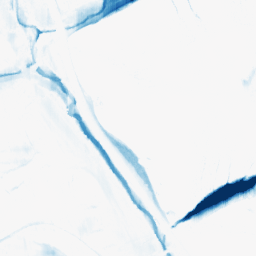
Category: morphological
Decomposition family: morphological_ellipse
Decomposition parameters: operation: closing
width: 30
height: 5
Upsampling method: regularized
Upsampling parameters: scale: 4
lambda_reg: 0.001
Upsampling scale: 4